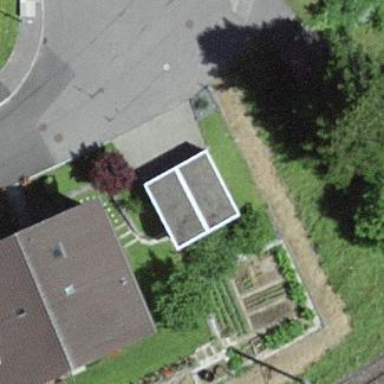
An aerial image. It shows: Garage building.